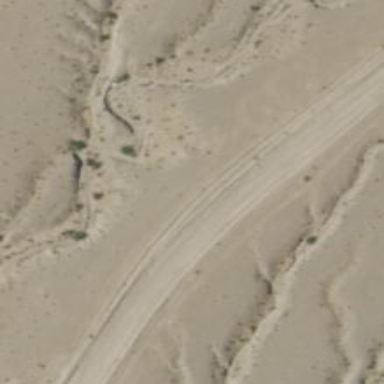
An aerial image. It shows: Service road.